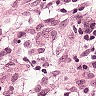
Metastatic tissue present: no